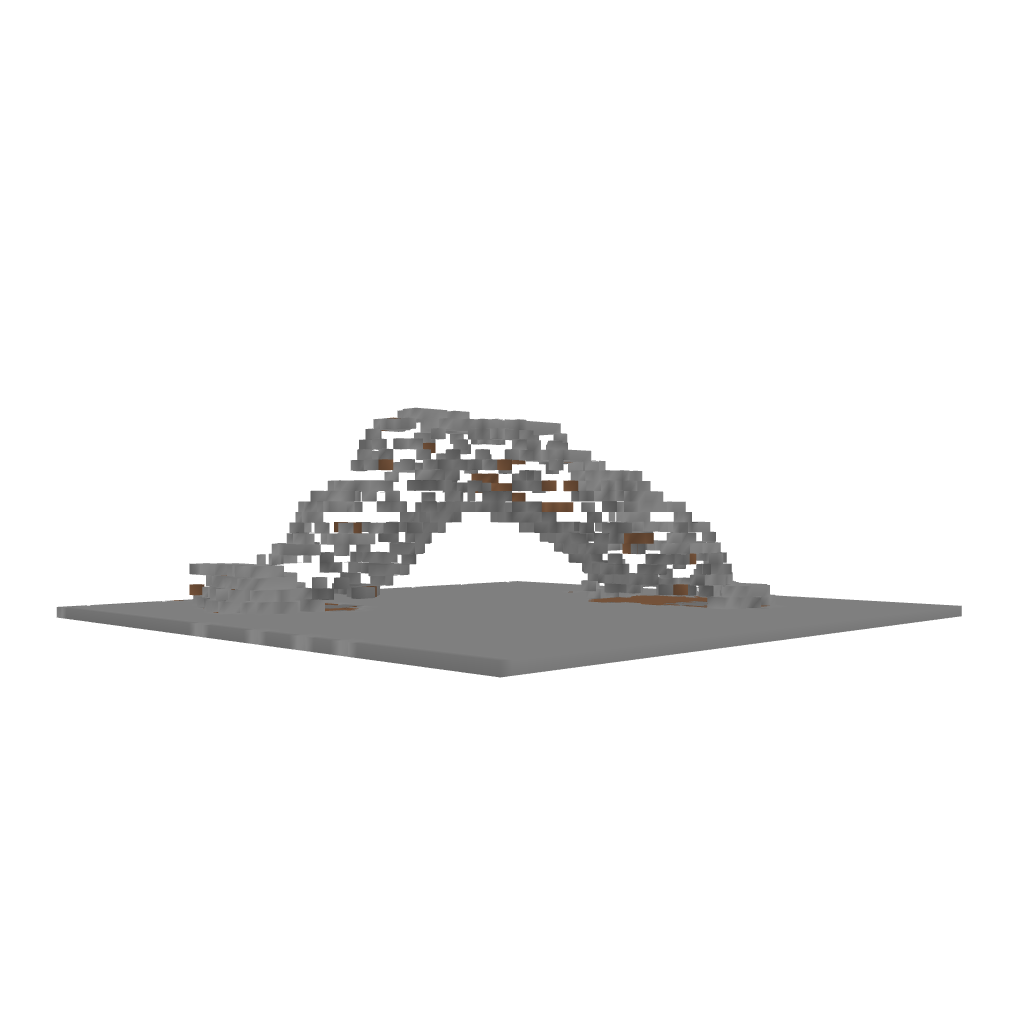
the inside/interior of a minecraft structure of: Over Hang